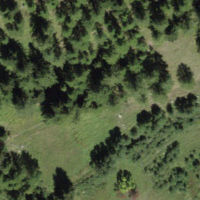
EUNIS habitat code: 23
Species observed at this site:
Papilio machaon